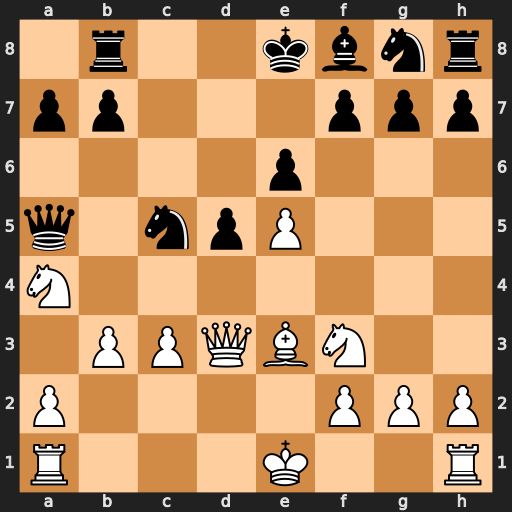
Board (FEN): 1r2kbnr/pp3ppp/4p3/q1npP3/N7/1PPQBN2/P4PPP/R3K2R
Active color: w
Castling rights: KQk
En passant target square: -
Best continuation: Nxc5 Bxc5 b4 Bxb4 cxb4